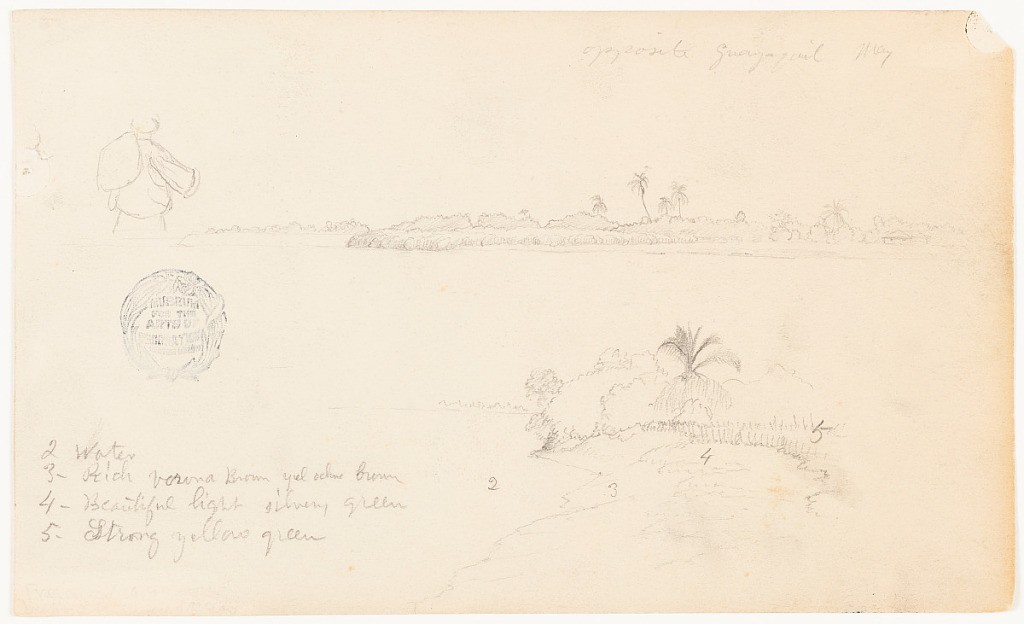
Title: East Bank of the Guayas River, Guayaquil, Ecuador
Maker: Frederic Edwin Church, American, 1826–1900
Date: May 1857
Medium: Graphite on white wove paper; verso: graphite
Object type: Drawing
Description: Landscape study showing two views of the Guayas River and the bank opposite the city of Guayaquil, Ecuador. At lower right, the nearby shore is shown with a fence, a palm tree, and other vegetation. The opposite bank is faintly rendered in the distance and lower center. In upper portion of composition, a more detailed view of the opposite bank is visible, with a house at upper right and four tall palm trees at upper center. Sketch of a standing figure viewed from the rear is included upper left.

Verso: Botanical studies showing four views of different trees and plants, separated by lines. Young bamboo plants are shown at upper right with a view of four trees with high canopies at upper left. Below, at left, vines are shown hanging from a structure of some sort, while a group of trees is visible lower right.